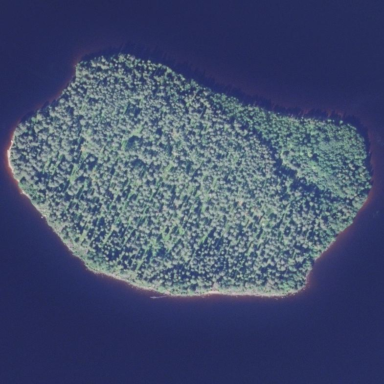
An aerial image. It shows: Islet.